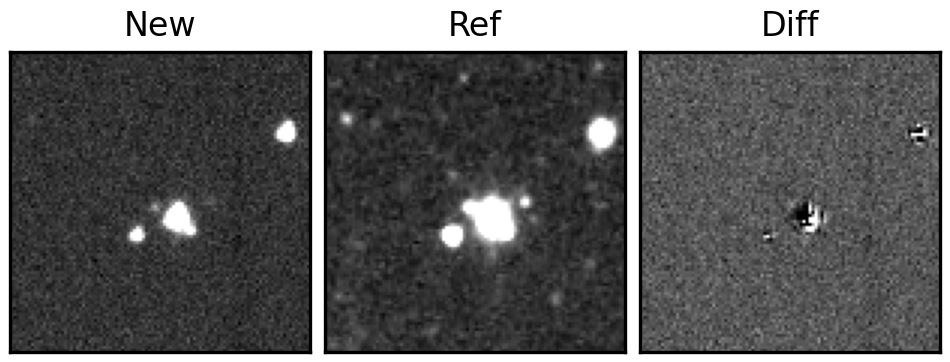
Label: bogus